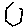
Label: hexagon